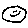
Label: smiley face